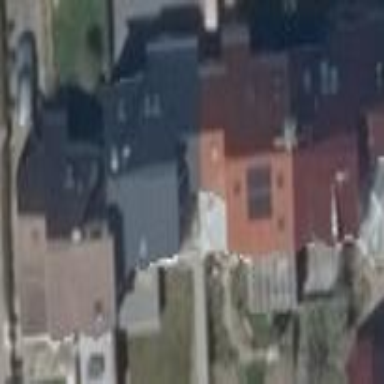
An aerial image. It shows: Building.